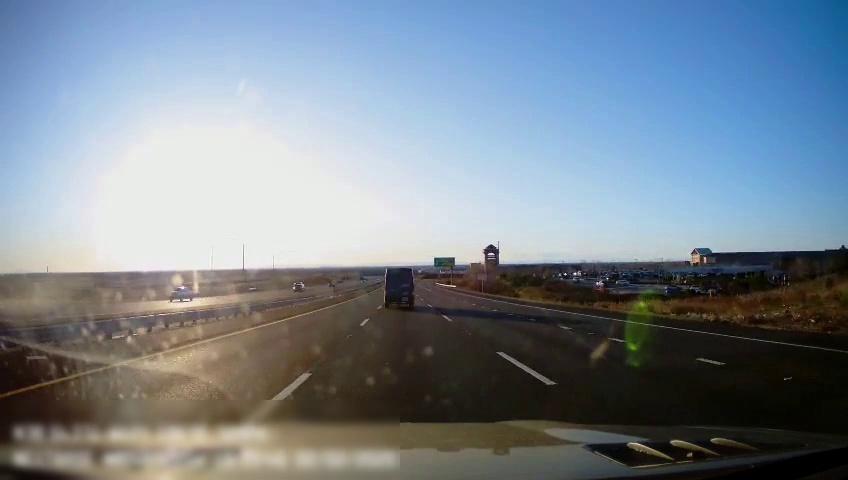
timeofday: Day
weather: Sunny
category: Drivable Space
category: Drivable Space
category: Vehicles | Truck
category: Vehicles | Truck
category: Vehicles | SUV
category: Vehicles | SUV
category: Vehicles | Car
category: Vehicles | SUV
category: Vehicles | SUV
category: Lanes | Current Lane
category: Lanes | Current Lane
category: Lanes | Alternate Lane
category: Lanes | Alternate Lane
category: Lanes | Alternate Lane
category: Traffic | Signs